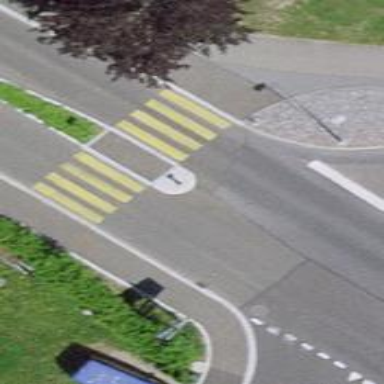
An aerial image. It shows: Uncontrolled zebra crossing with pedestrian island.